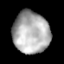
Tissue: lung
Cell type: Epithelial cells
Senescence score: 0.2359
Nuclear area (px): 1504
Mean DAPI intensity: 172.795